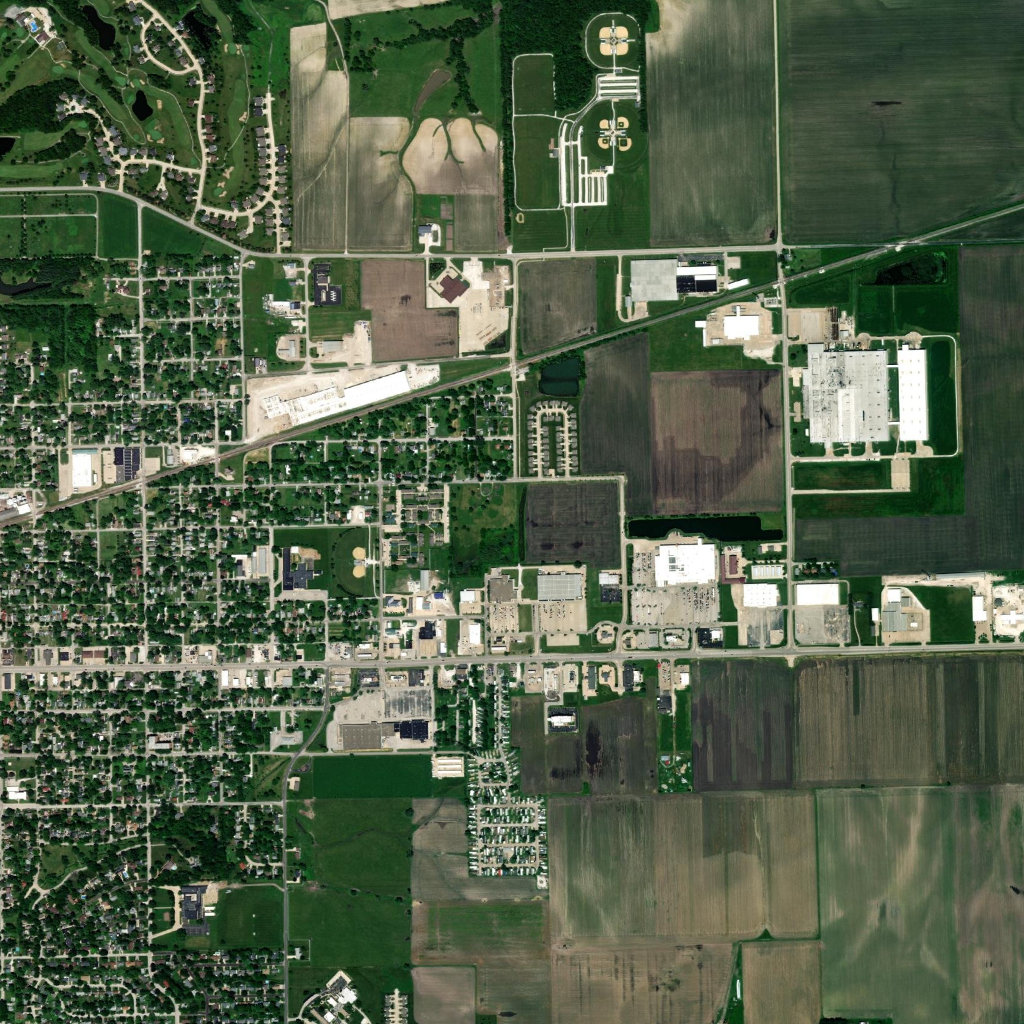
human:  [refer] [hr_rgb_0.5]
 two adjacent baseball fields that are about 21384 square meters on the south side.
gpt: <box>[[32, 51, 35, 58, 0]]</box>